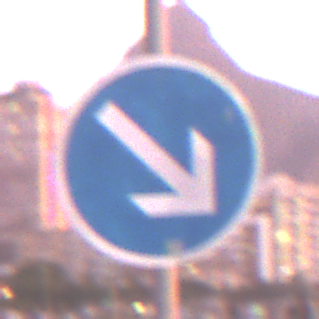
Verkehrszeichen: VorgeschriebeneVorbeifahrtRechts
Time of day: SunriseSunset
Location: Outdoor (Urban)
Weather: PartlyCloudy
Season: NotSpecified
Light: Natural